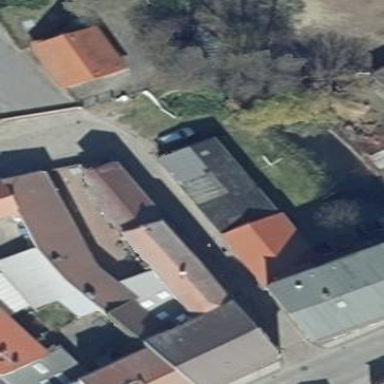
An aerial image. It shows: Building with gabled roof oriented along it. The roof is colored black.